Aerial crown-view tile of a tropical tree (Barro Colorado Island, Panama), acquired 20240813:
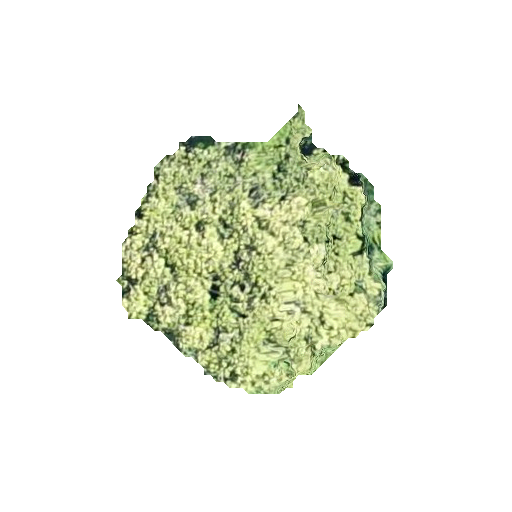
Species: Zanthoxylum ekmanii
GBIF accepted scientific name: Zanthoxylum ekmanii
Crown area: 79.417 m²